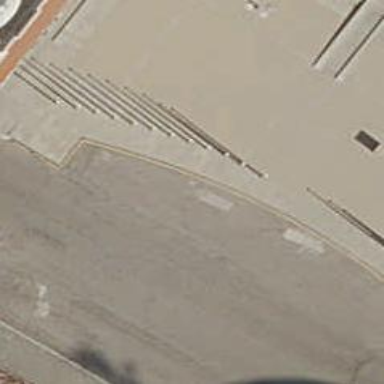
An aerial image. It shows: Flagpole structure.